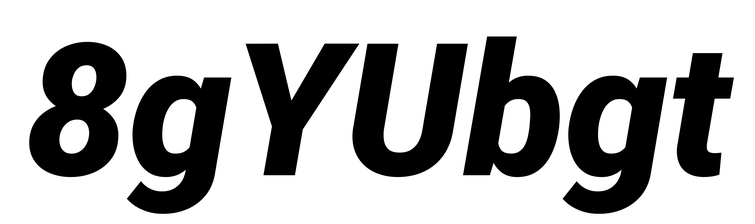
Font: Roboto-Italic_Black_Italic